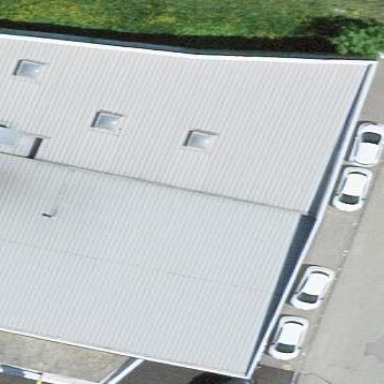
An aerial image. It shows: Car shop building.